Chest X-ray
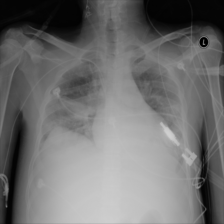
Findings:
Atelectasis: positive
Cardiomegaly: negative
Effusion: negative
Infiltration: negative
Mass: negative
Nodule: negative
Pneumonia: negative
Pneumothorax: negative
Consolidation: negative
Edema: negative
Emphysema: negative
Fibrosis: negative
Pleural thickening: negative
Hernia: negative